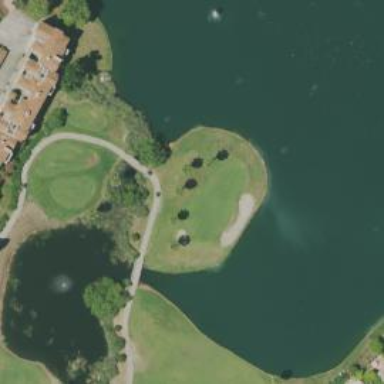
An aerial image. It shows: Golf cartpath that is also road path.